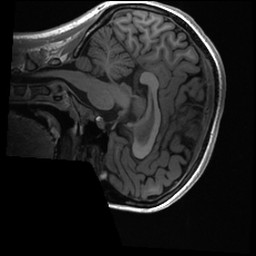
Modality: T1w
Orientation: sagittal
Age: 18
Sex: female